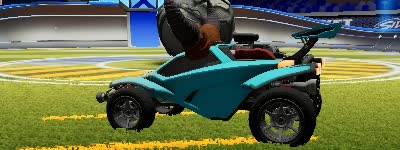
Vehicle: octane